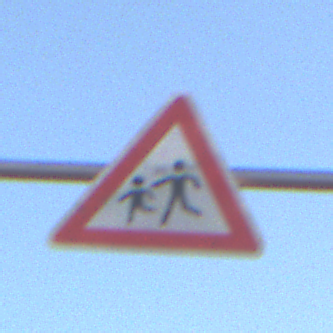
Verkehrszeichen: KinderRechts
Umgebung: Outdoor, Nature
Tageszeit: SunriseSunset
Wetter: Clear
Licht: Natural
Jahreszeit: NotSpecified
Kontrast: LowContrast